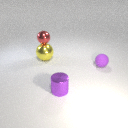
large yellow metal sphere below small red metal sphere